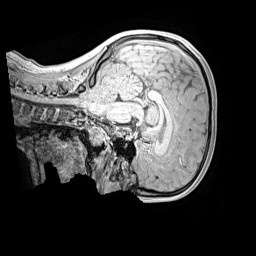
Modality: MP2RAGE
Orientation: sagittal
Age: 12
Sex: female
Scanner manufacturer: siemens
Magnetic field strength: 3 T
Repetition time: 4 s
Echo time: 0.00299 s